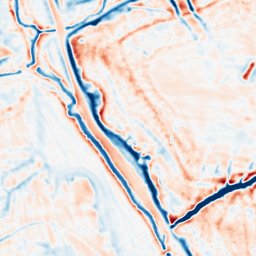
Category: multiscale
Decomposition family: dog_multiscale
Decomposition parameters: sigma_ratio: 1.6
n_scales: 3
base_sigma: 1
Upsampling method: fft_zeropad
Upsampling parameters: scale: 2
Upsampling scale: 2